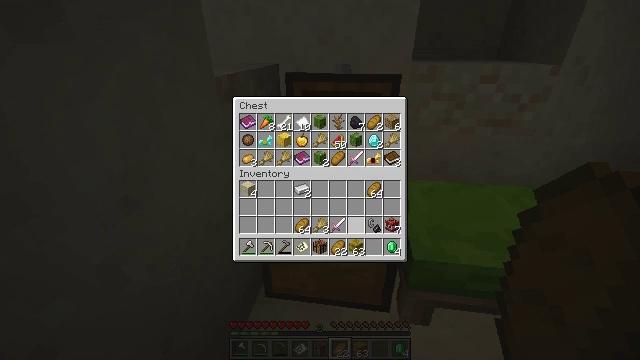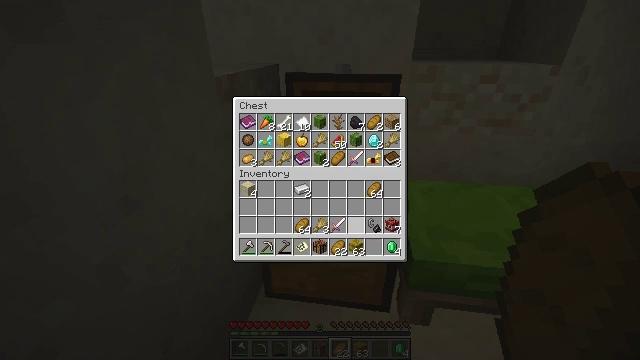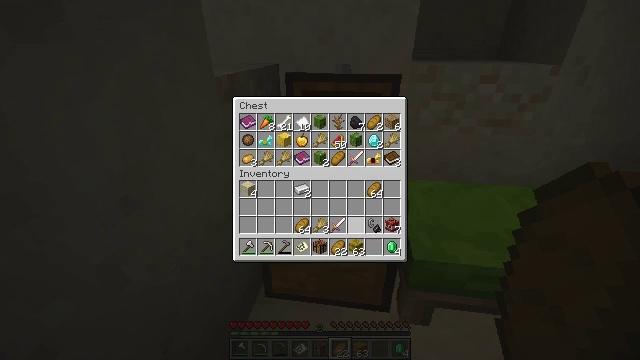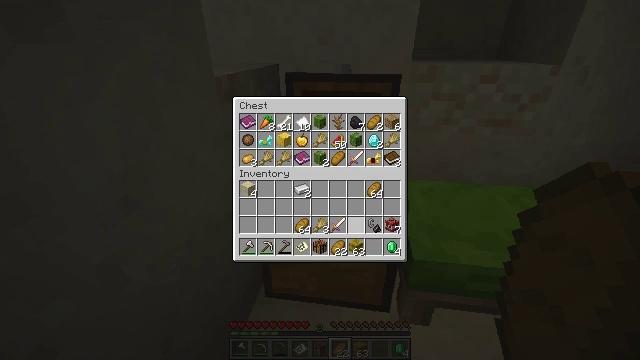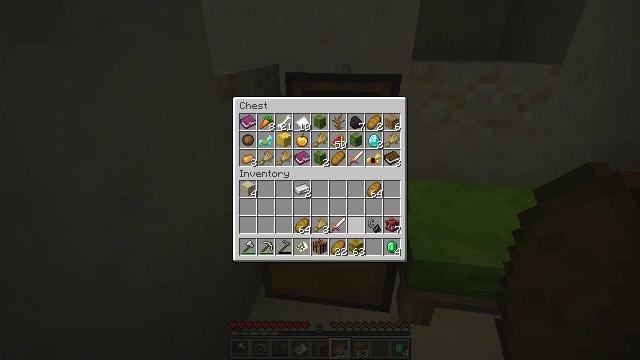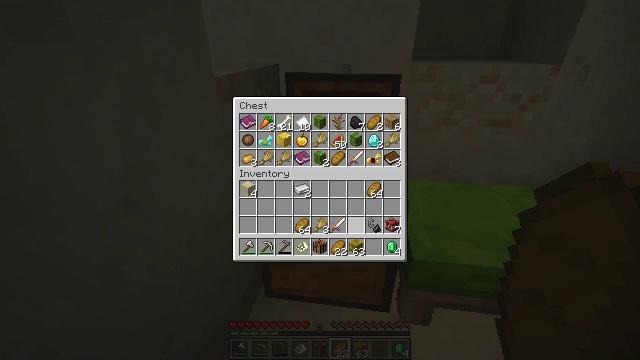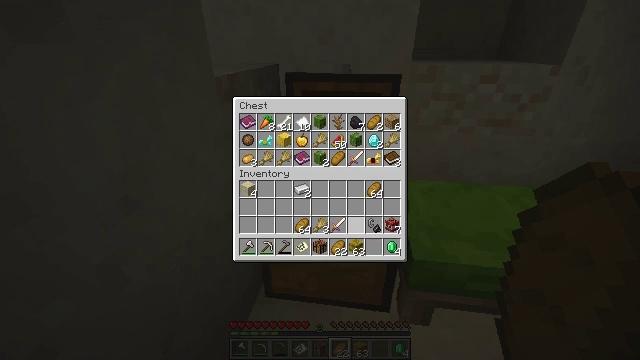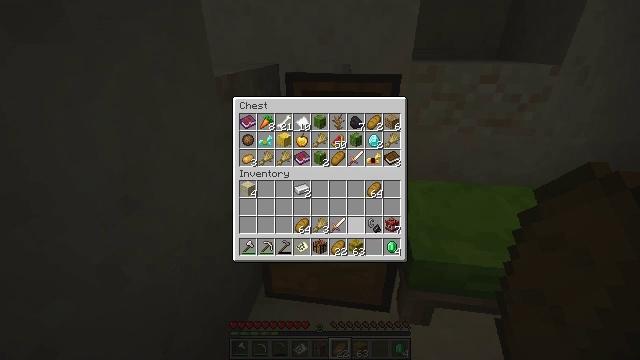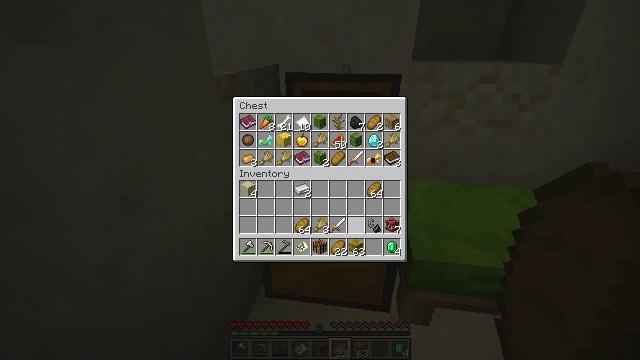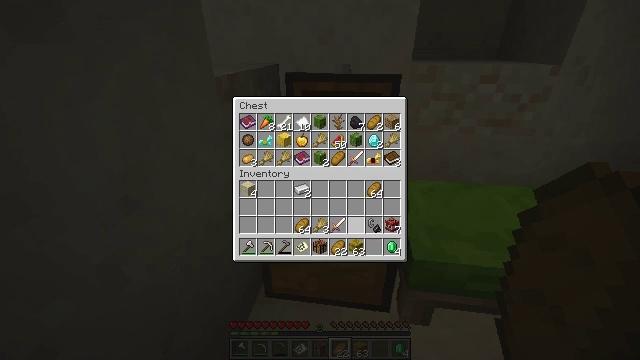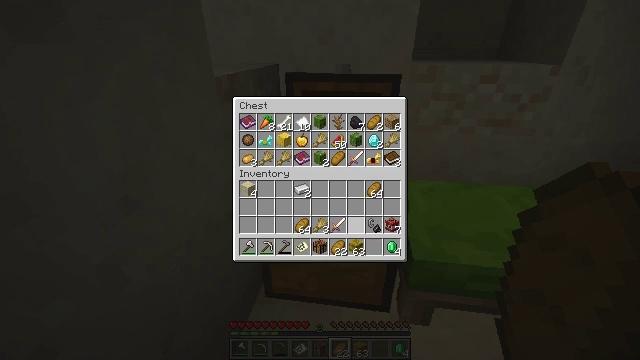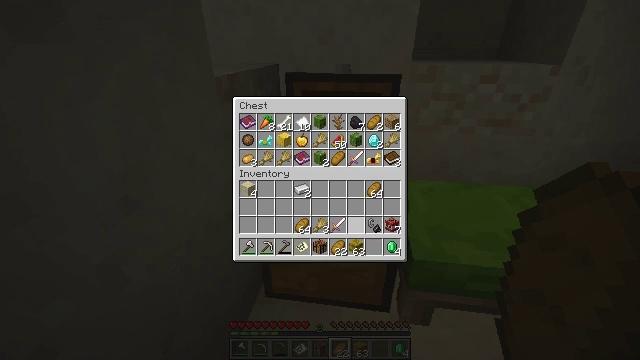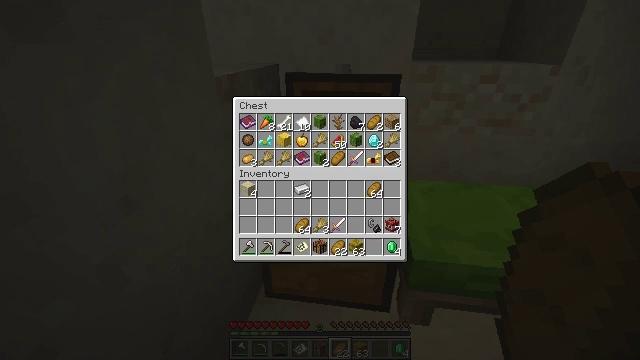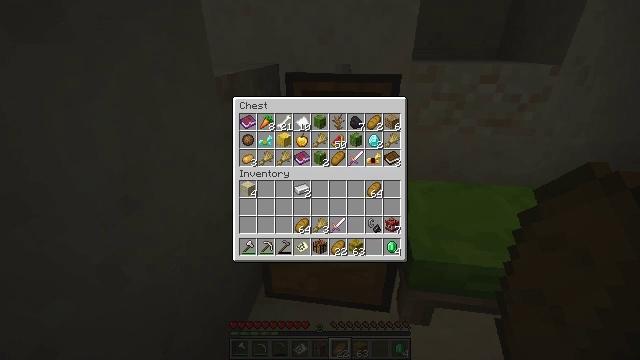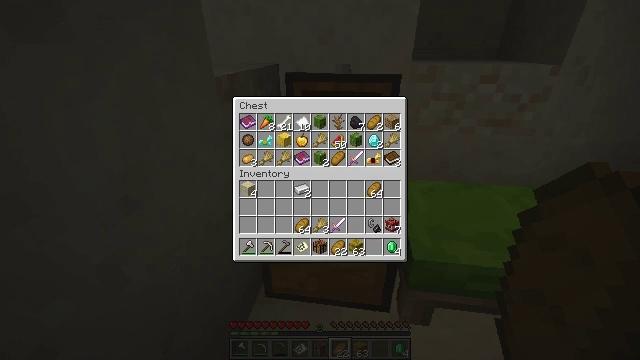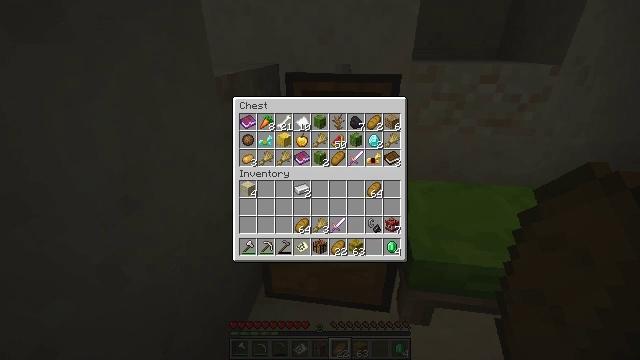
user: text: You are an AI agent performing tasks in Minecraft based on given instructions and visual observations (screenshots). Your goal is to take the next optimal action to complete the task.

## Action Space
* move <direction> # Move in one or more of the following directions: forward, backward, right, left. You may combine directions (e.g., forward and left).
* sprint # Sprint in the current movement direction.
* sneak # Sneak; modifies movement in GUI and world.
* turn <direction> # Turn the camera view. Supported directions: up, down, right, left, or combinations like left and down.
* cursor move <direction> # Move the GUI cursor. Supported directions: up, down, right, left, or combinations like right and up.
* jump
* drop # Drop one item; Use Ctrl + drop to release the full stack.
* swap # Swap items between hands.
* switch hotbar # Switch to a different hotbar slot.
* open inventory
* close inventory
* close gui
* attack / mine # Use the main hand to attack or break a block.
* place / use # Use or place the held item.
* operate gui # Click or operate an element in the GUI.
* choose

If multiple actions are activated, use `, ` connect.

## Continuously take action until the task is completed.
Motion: motion action
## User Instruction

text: Break the lime bed to pick it up.
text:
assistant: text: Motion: sneak
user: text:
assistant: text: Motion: sneak
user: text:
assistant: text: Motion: sneak
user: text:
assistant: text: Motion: sneak
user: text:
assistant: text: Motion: sneak
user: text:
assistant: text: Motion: sneak
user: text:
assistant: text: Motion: sneak
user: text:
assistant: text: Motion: sneak
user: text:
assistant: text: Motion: sneak
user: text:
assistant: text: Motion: sneak
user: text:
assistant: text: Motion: sneak
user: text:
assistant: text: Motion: sneak
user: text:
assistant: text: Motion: no_op
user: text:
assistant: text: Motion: no_op
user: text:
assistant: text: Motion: no_op
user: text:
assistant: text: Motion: no_op
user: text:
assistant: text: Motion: no_op
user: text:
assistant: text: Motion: no_op
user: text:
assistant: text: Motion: no_op
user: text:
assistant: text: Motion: cursor move up
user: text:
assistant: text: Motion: cursor move up
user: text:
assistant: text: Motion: no_op
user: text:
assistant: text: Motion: no_op
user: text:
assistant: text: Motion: no_op
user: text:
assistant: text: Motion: turn right and down, close gui
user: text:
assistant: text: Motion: turn right and down, open inventory
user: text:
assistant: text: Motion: turn right and down
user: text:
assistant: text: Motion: no_op
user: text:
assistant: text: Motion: no_op
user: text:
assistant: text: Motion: no_op